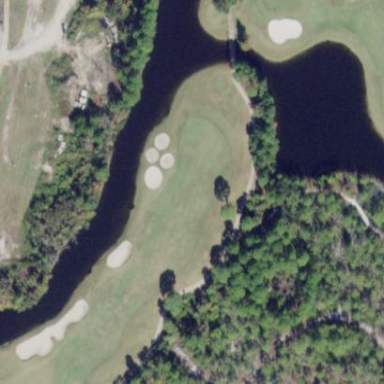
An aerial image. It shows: Scenic view of water hazard on golf course. The natural water feature adds beauty to the landscape.